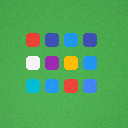
Screen state: on